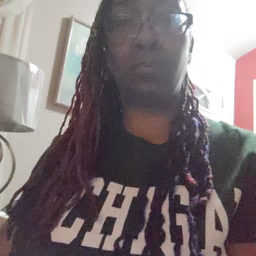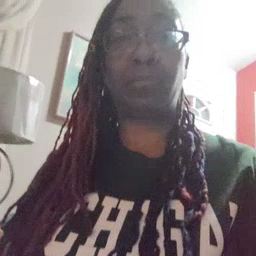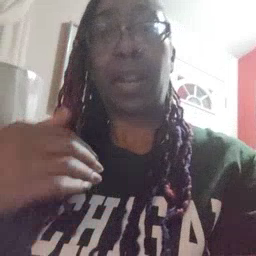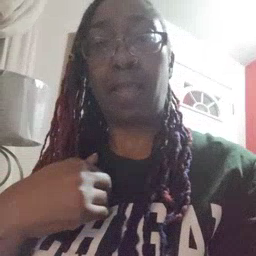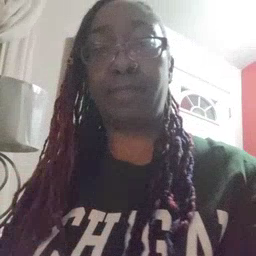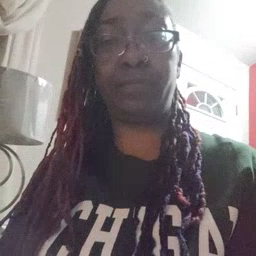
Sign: have